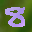
Label: 8